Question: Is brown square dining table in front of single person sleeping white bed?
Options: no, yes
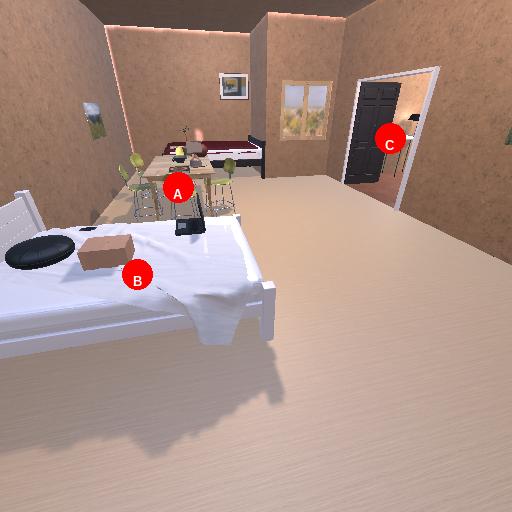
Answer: no